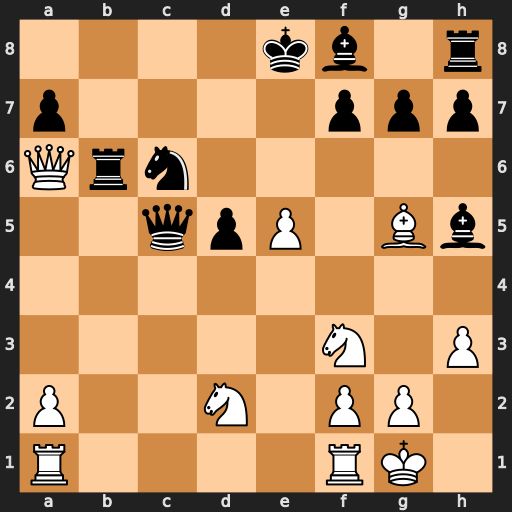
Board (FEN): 4kb1r/p4ppp/Qrn5/2qpP1Bb/8/5N1P/P2N1PP1/R4RK1
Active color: w
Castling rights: k
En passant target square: -
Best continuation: Qc8+ Nd8 Qxd8#